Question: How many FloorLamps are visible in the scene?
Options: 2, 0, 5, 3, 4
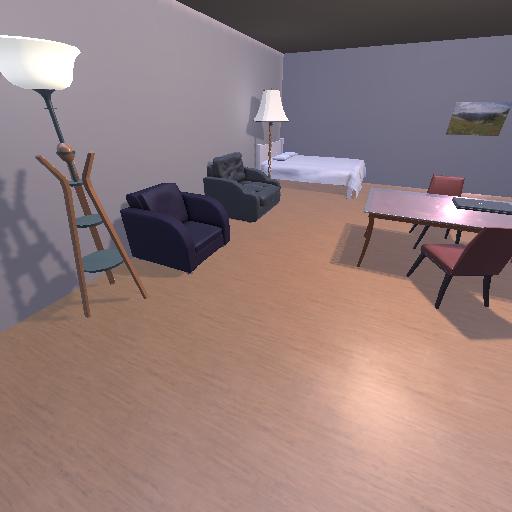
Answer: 2